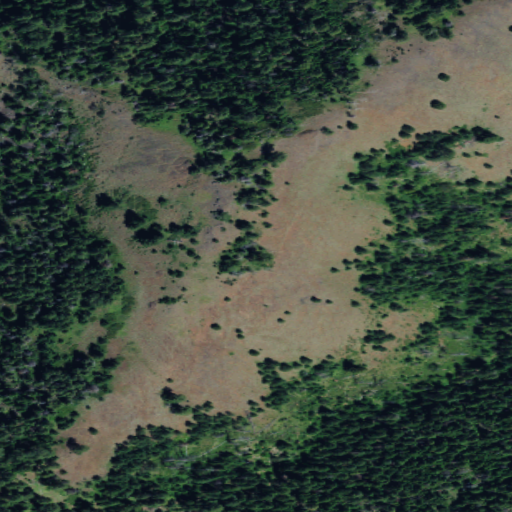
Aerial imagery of ridge(s) in Washington named Patterson Ridge containing evergreen forest, grassland, and shrub